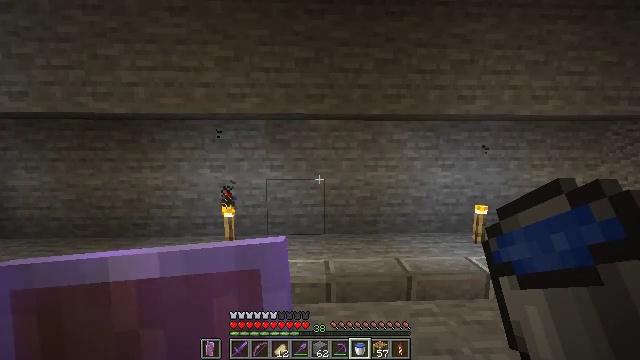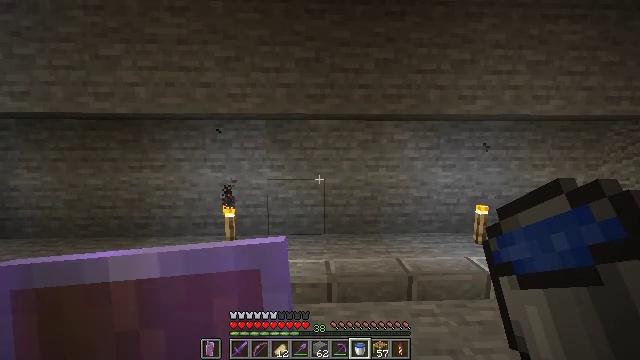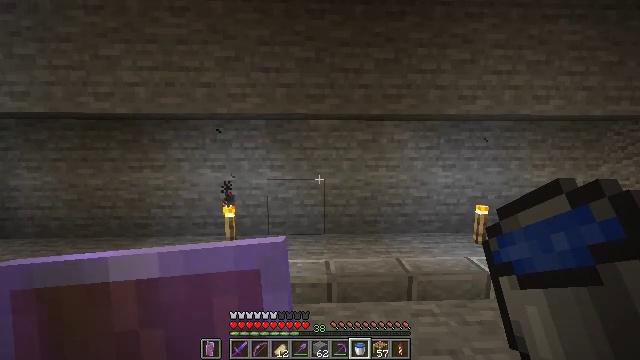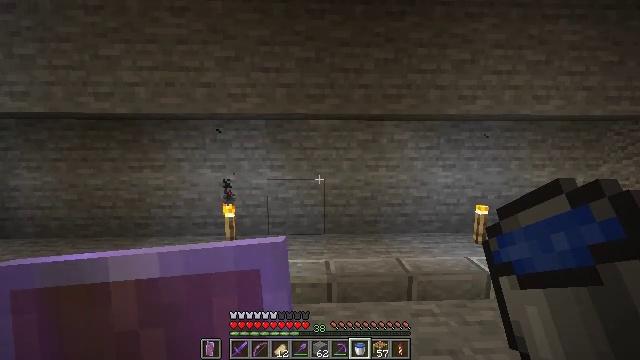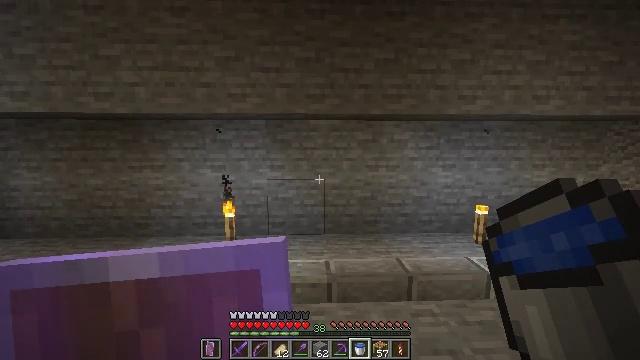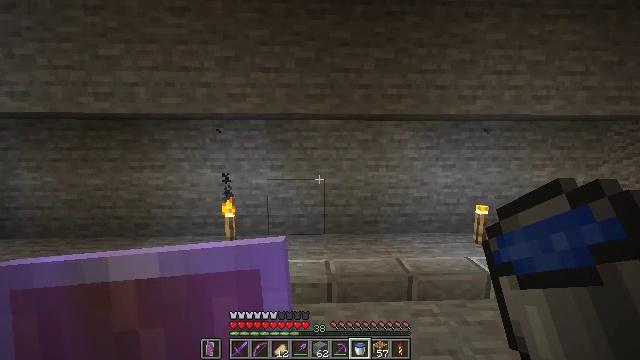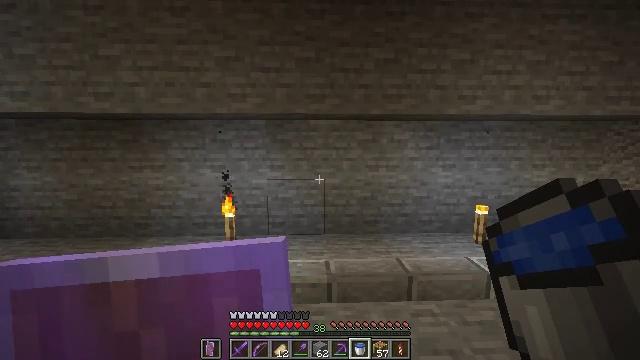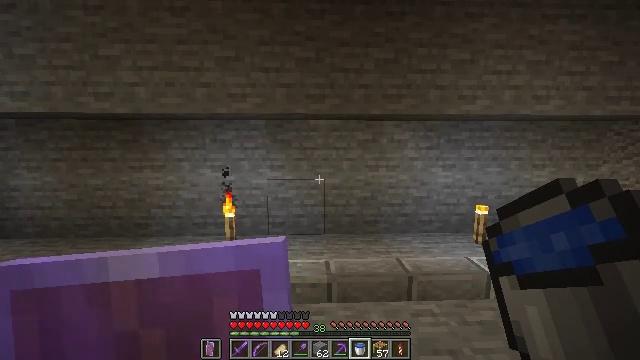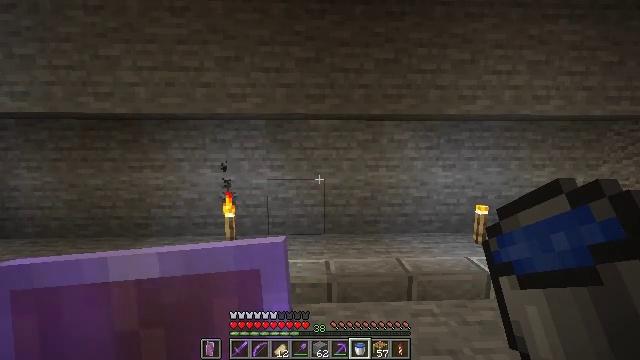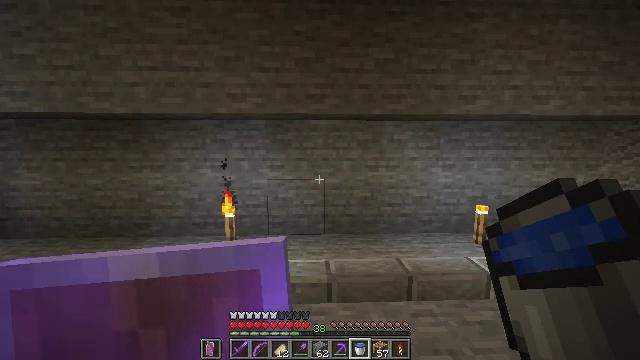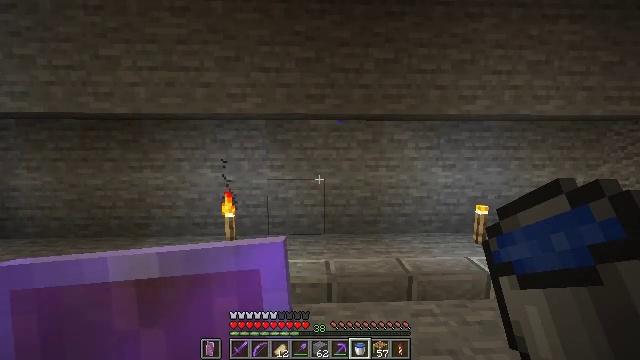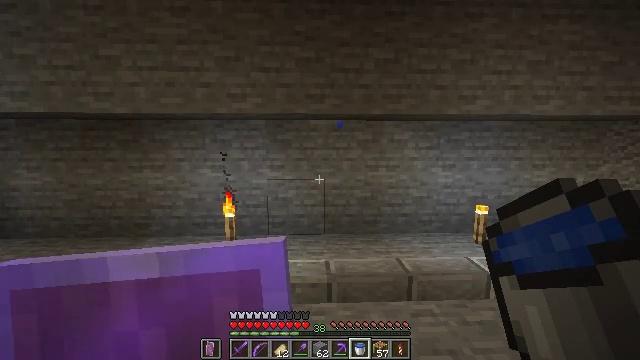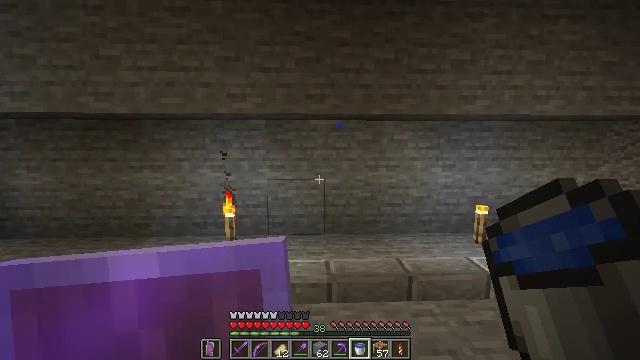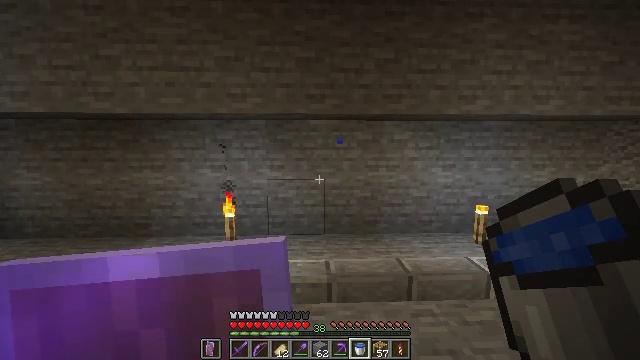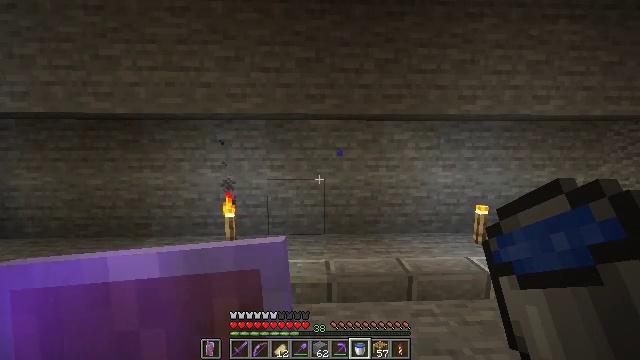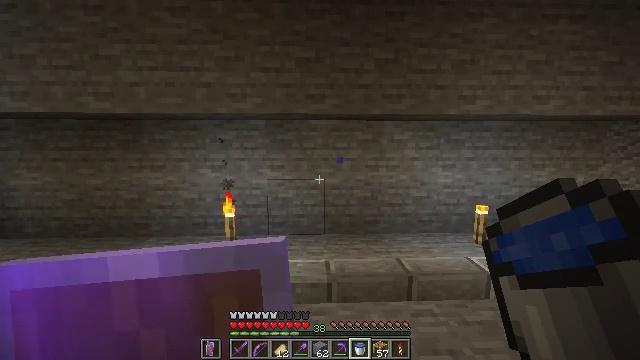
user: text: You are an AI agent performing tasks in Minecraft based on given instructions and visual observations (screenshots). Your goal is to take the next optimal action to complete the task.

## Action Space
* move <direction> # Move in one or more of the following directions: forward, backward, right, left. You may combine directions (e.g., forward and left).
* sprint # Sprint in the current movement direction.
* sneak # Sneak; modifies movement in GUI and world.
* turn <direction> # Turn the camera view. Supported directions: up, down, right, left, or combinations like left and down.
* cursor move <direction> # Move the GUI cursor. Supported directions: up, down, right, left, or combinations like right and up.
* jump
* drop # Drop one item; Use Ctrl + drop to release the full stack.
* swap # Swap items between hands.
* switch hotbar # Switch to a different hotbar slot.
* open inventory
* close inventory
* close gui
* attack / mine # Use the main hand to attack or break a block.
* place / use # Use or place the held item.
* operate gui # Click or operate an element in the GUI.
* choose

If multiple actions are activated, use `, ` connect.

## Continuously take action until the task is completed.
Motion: motion action
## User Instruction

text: Harvest stone stairs from a structure.
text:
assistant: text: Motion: no_op
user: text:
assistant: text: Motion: no_op
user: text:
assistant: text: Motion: no_op
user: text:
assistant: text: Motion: no_op
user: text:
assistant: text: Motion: no_op
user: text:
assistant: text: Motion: no_op
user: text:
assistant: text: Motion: no_op
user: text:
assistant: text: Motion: no_op
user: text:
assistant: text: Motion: no_op
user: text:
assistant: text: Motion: no_op
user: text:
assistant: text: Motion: no_op
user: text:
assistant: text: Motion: no_op
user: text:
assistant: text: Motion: no_op
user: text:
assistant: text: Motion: no_op
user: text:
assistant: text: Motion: no_op
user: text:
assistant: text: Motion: no_op
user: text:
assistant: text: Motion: no_op
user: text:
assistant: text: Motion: no_op
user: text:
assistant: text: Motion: no_op
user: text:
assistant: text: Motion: no_op
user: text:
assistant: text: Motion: no_op
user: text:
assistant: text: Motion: no_op
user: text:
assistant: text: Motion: no_op
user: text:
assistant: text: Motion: no_op
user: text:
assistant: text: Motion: no_op
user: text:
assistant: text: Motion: move right
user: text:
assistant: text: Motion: move right
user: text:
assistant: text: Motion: move right, turn left and up
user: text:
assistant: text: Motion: move right, turn left and up
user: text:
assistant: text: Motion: turn left and up